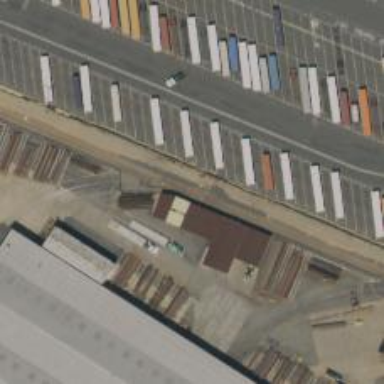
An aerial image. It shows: Rail spur service.